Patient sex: F
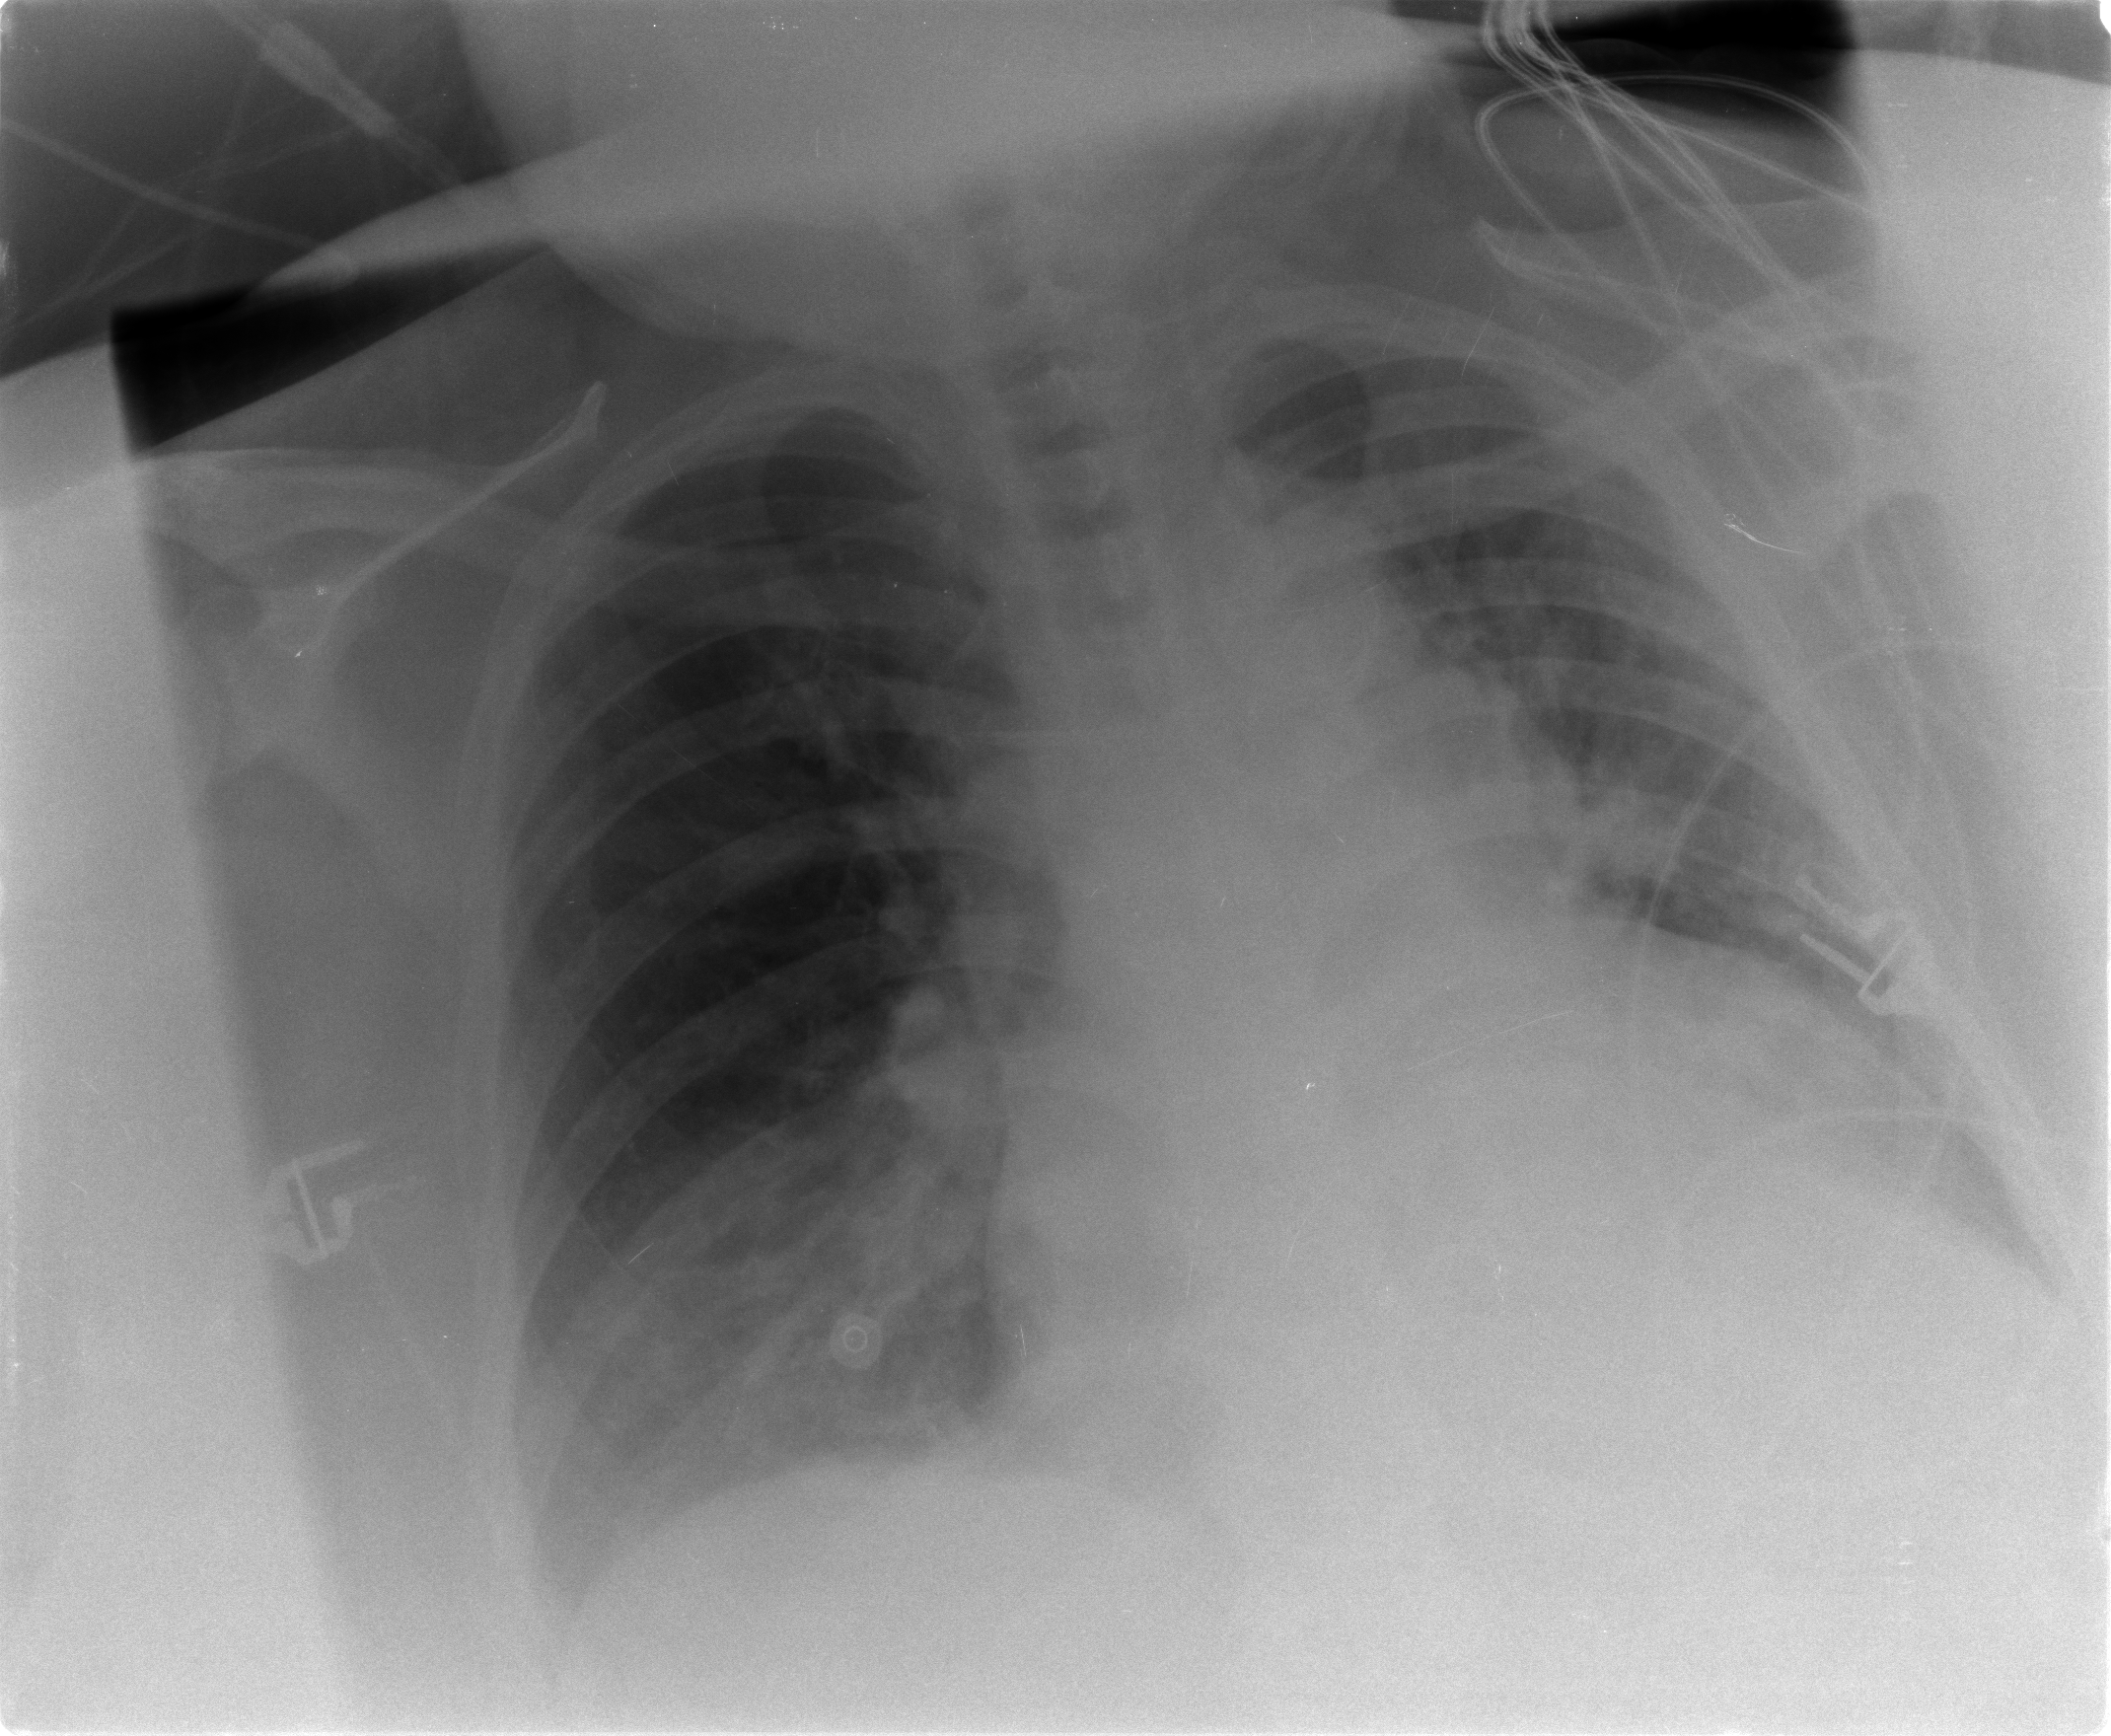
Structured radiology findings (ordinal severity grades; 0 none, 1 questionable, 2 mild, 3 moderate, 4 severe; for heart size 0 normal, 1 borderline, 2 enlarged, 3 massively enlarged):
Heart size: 2
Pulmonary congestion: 2
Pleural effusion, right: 1
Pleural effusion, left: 2
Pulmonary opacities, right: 0
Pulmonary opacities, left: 2
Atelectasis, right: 2
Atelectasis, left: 2